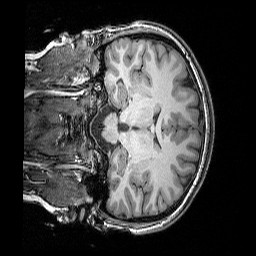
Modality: T1w
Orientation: coronal
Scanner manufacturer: siemens
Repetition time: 2.25 s
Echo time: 0.00418 s